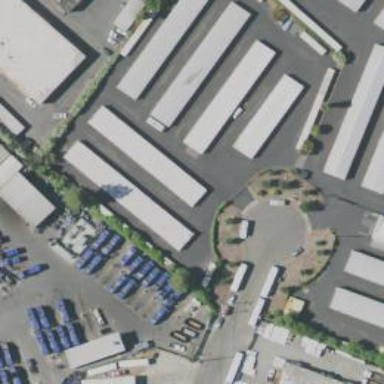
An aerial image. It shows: Commercial building housing storage rental shop.